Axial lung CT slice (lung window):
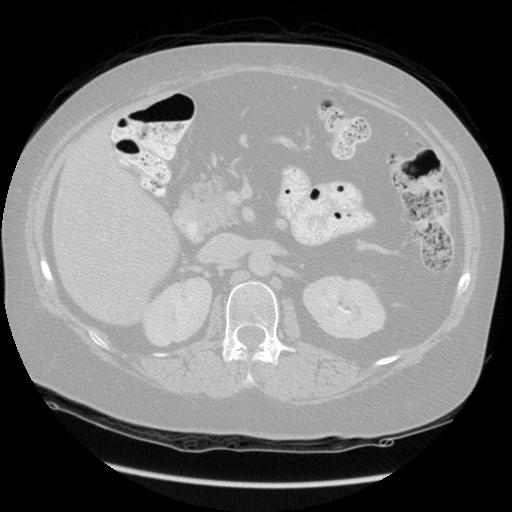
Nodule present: no